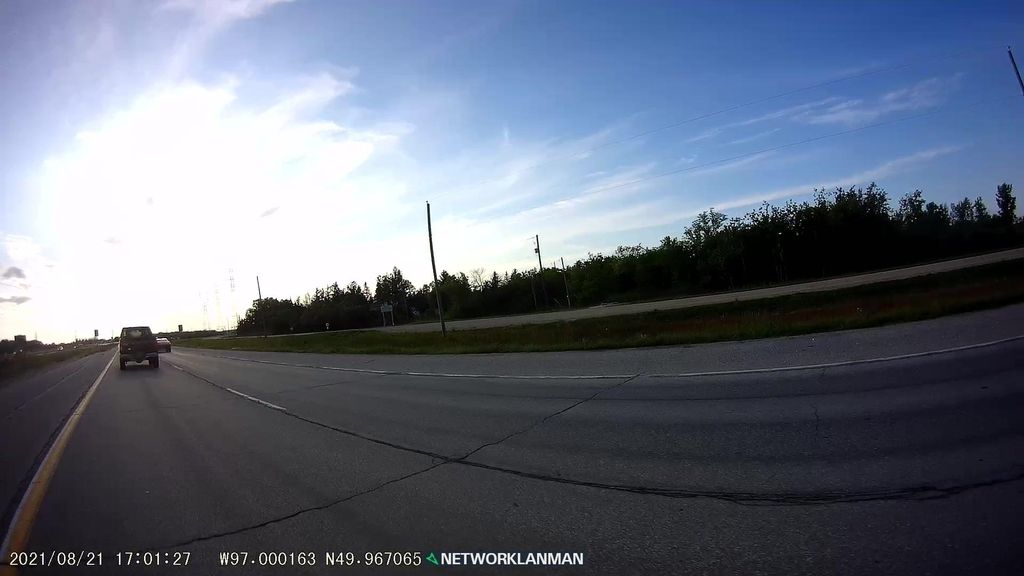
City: winnipeg